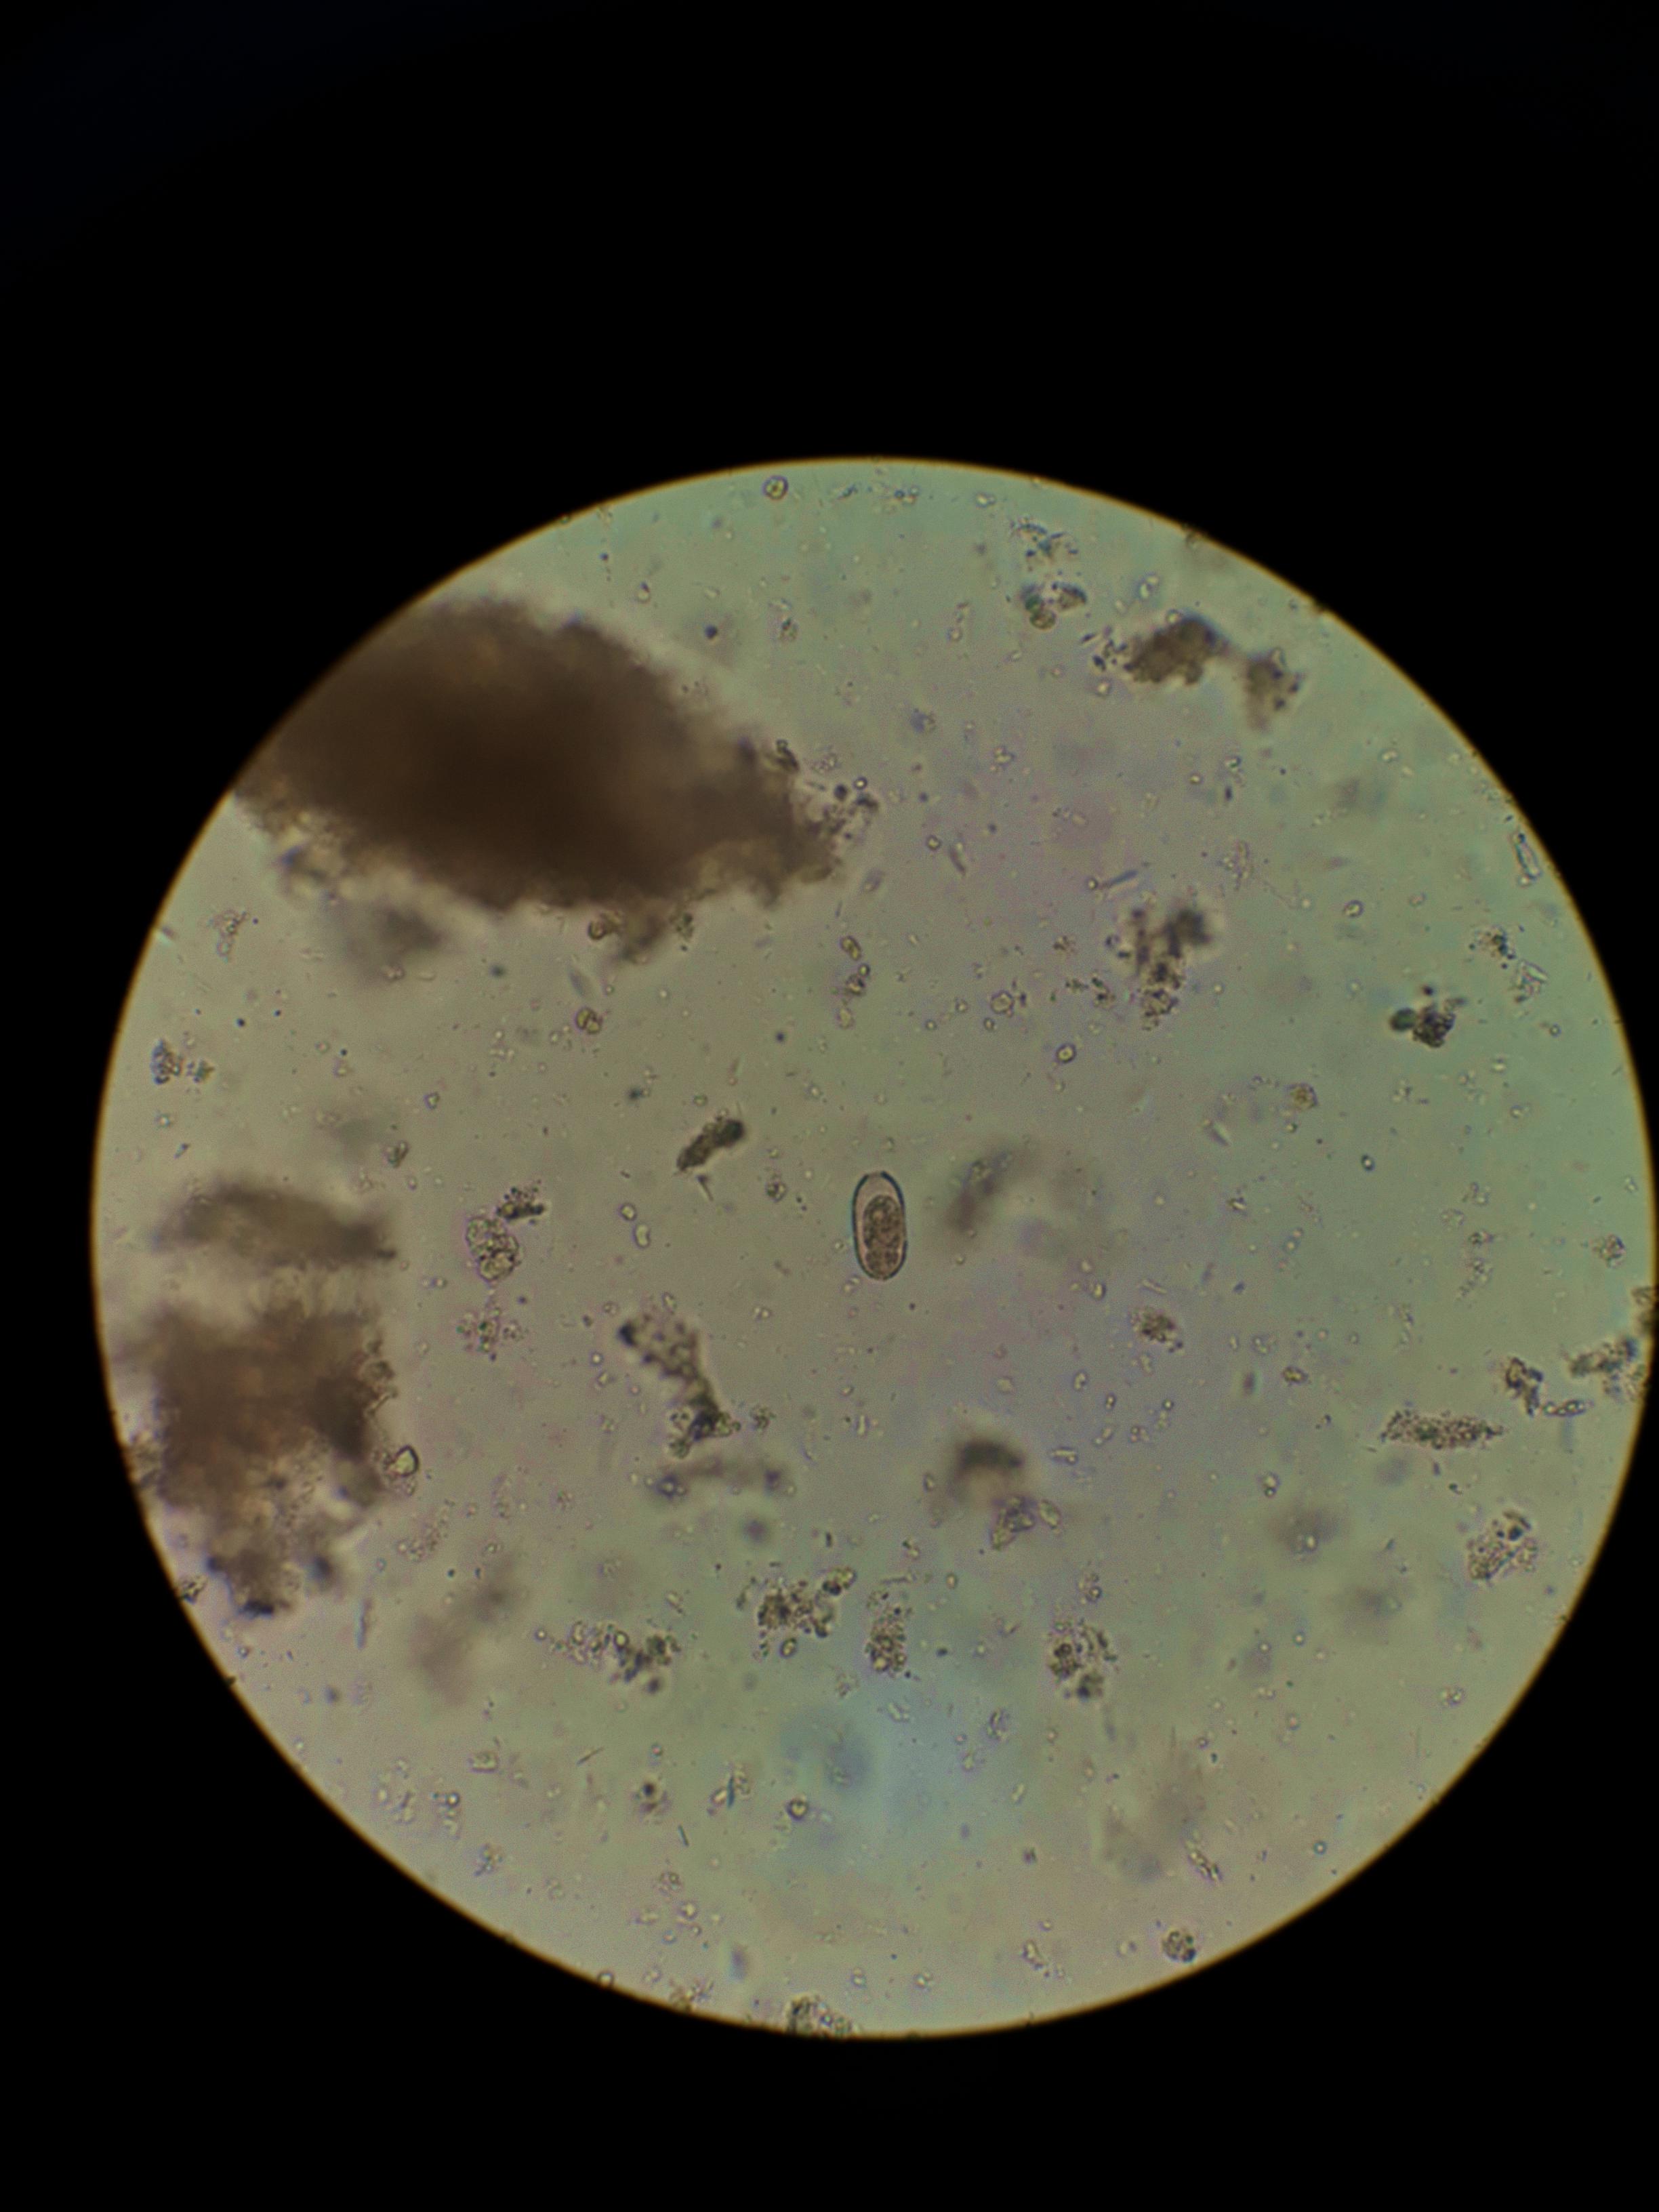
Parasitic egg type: Capillaria philippinensis